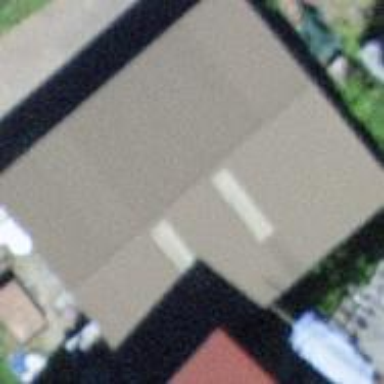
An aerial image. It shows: View of roof of building.